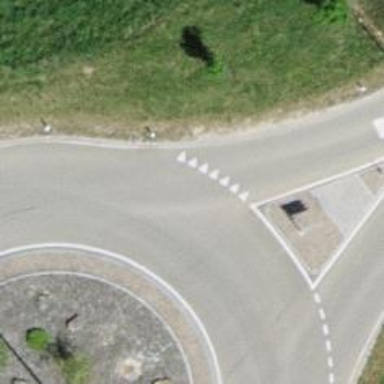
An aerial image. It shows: Road with "give way" sign.